Interaction volume radius: 10 \u00c5
Interaction volume height: 10 \u00c5
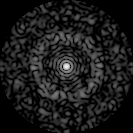
Disorder parameter: 0.8346